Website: slack
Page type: newsletter-management
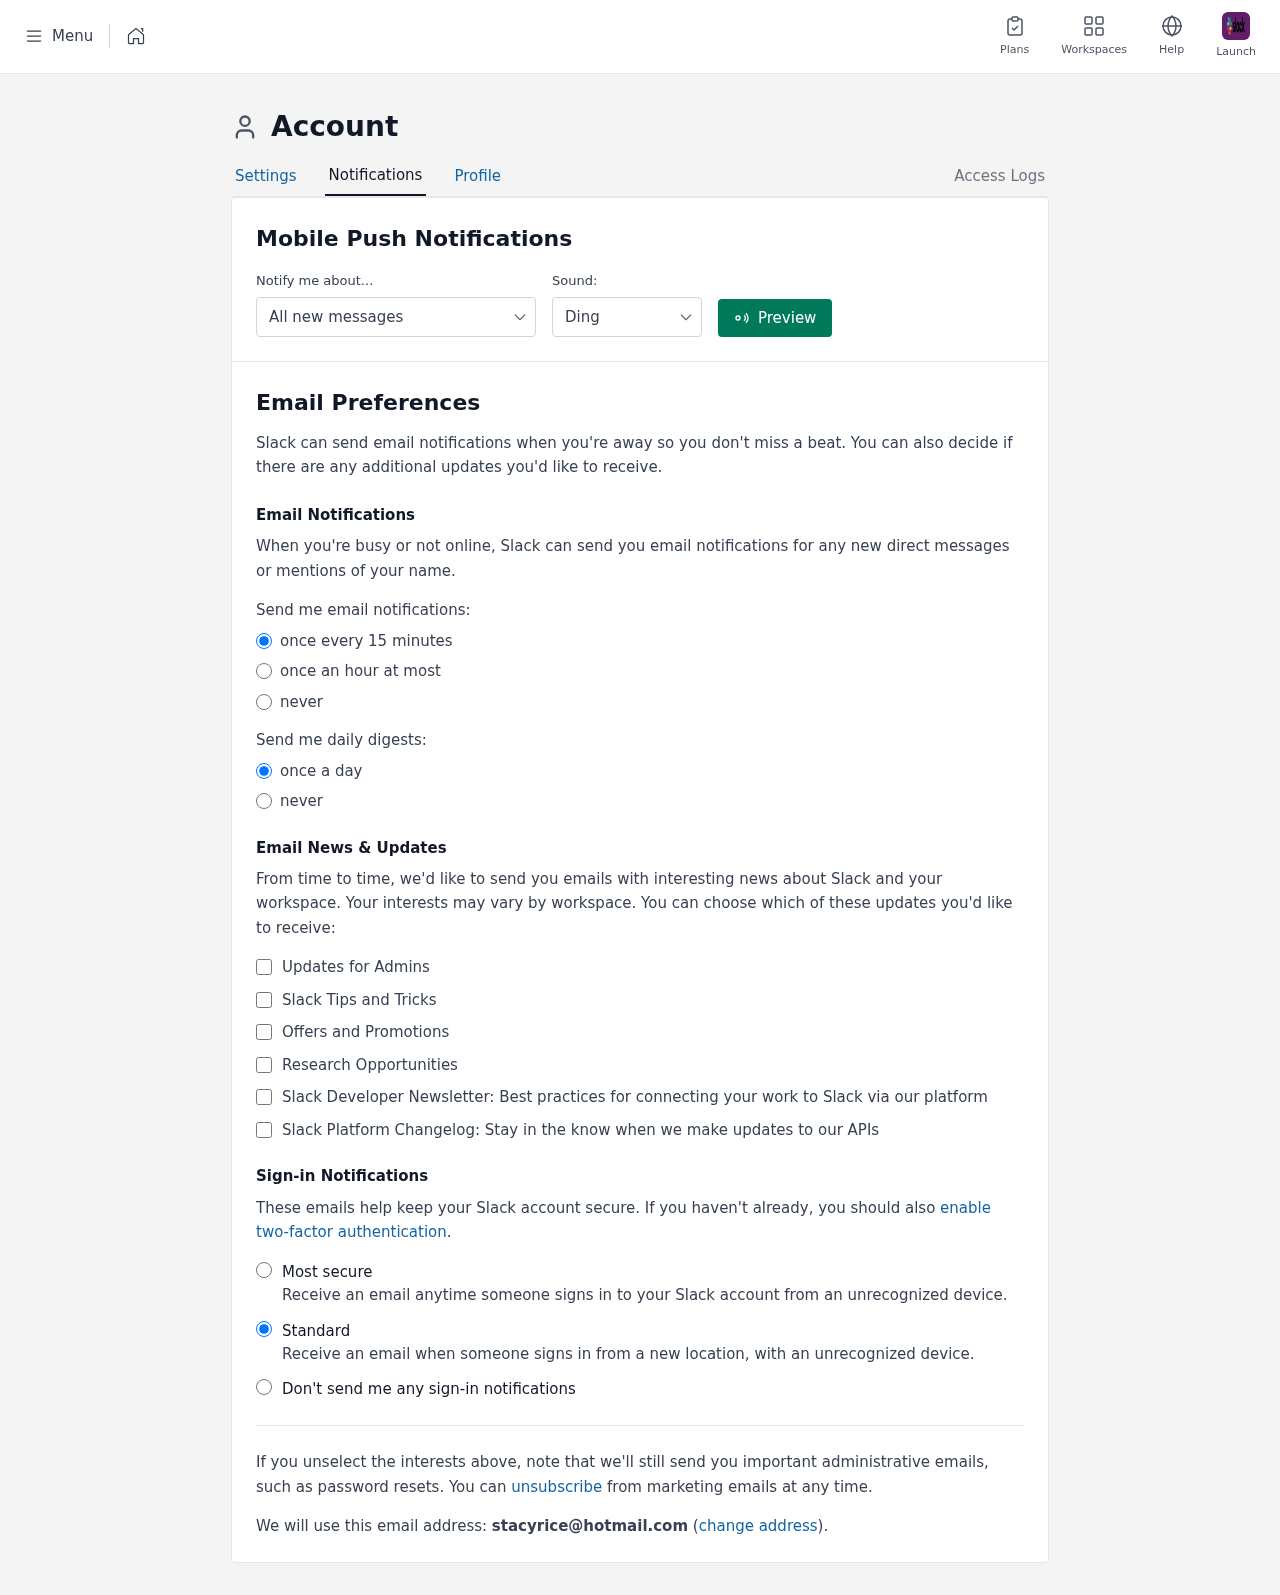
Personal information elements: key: PII_EMAIL
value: stacyrice@hotmail.com